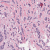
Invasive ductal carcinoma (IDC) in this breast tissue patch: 1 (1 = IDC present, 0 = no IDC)